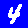
Digit: 4